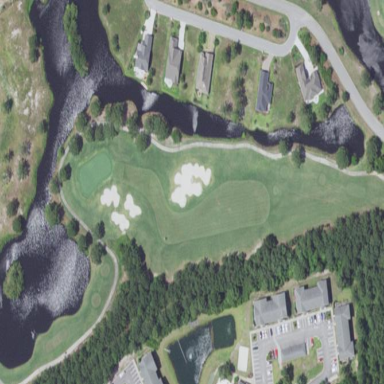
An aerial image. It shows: Golf fairway in the image.